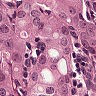
Metastatic tissue present: yes